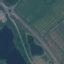
Label: Highway